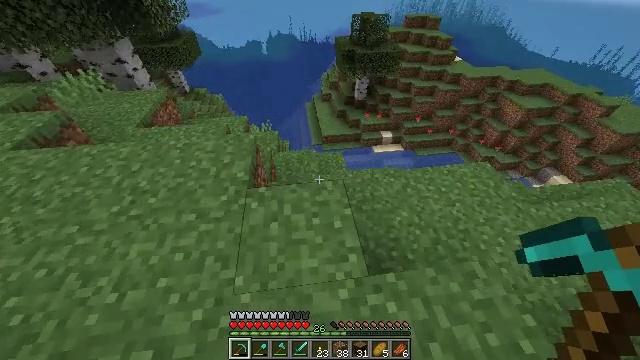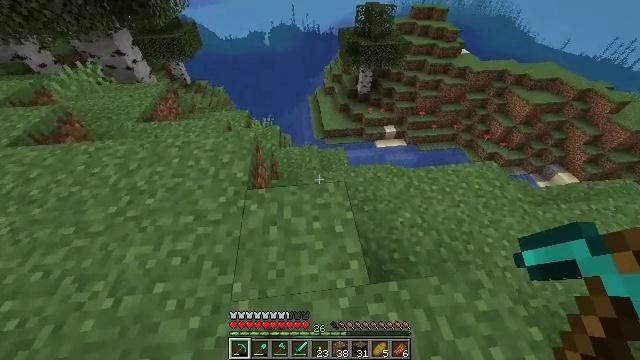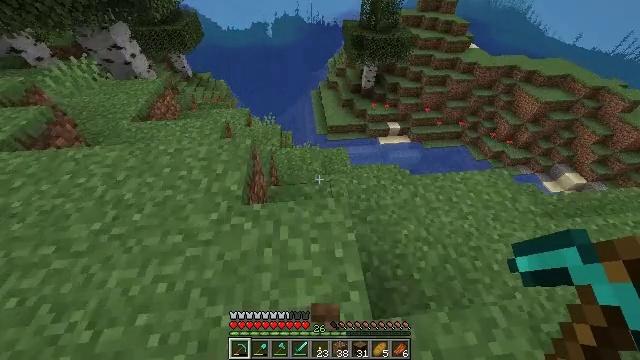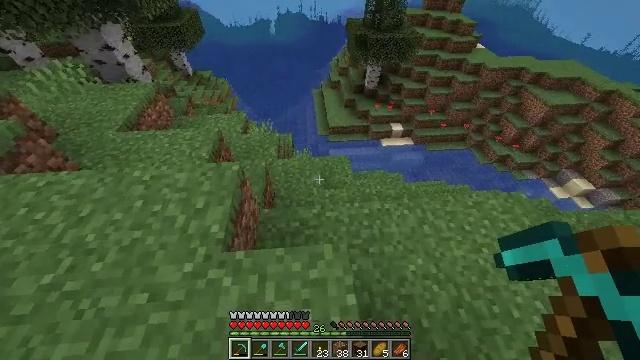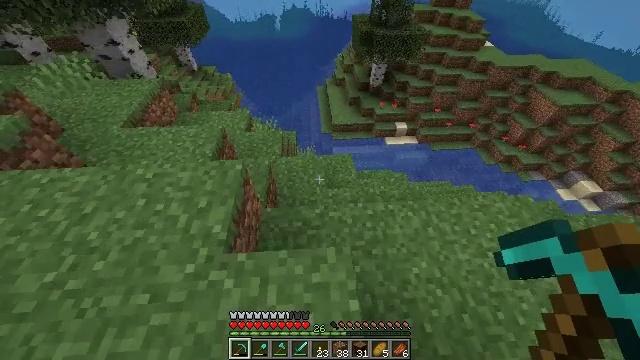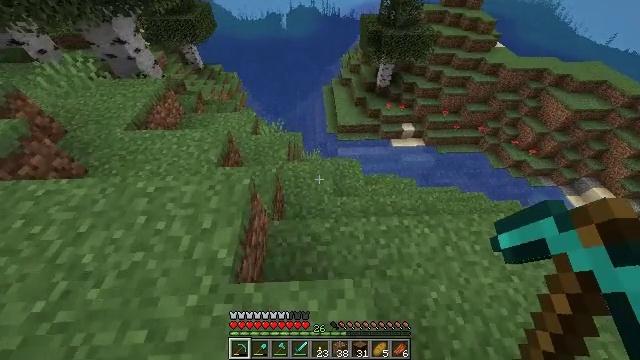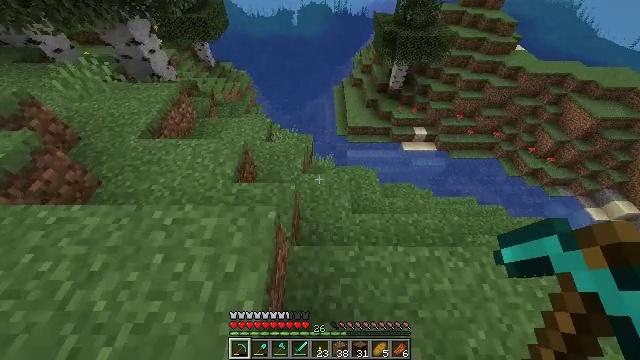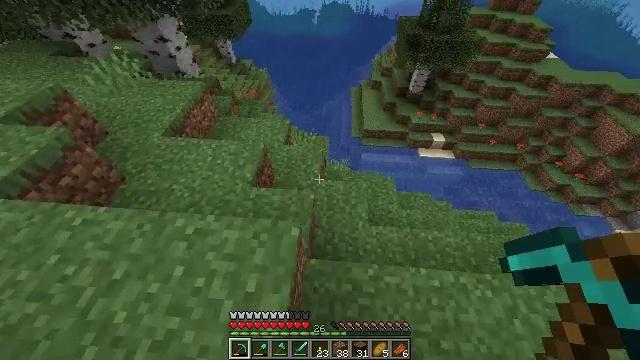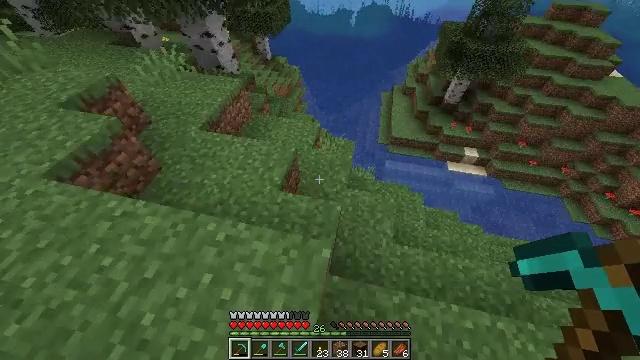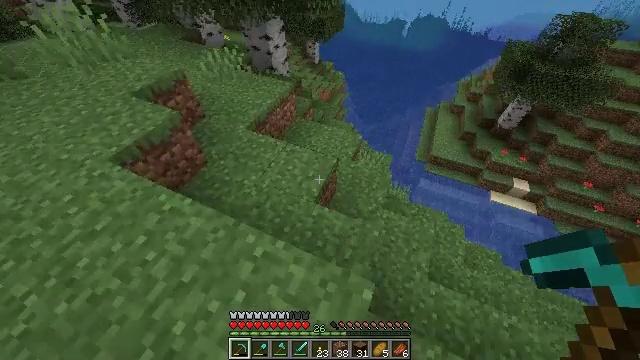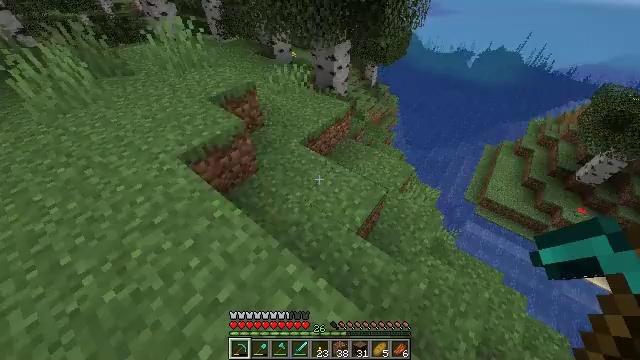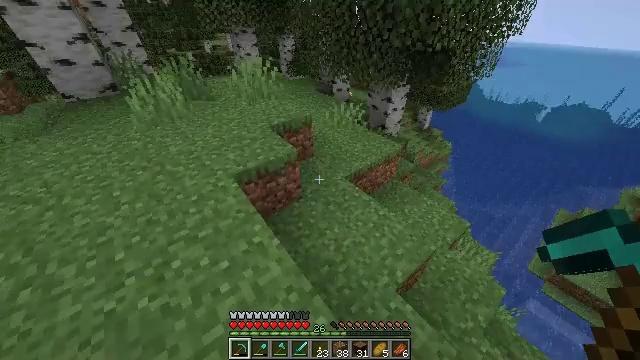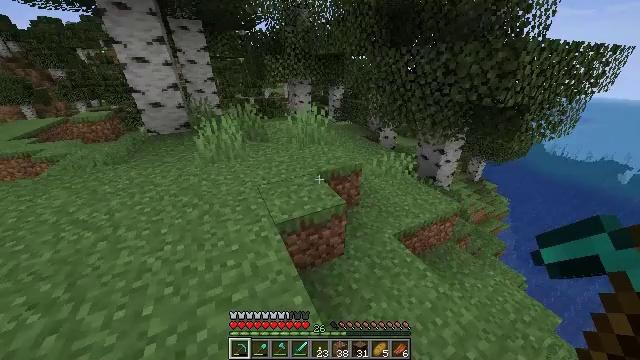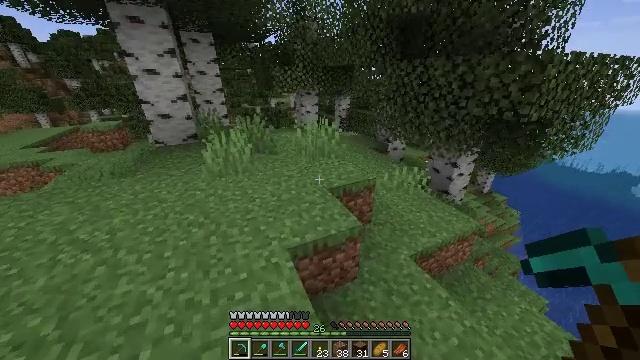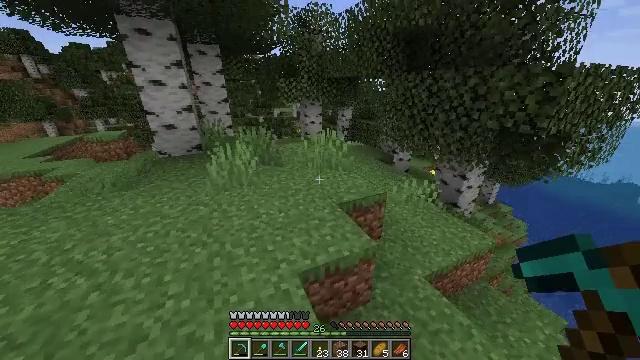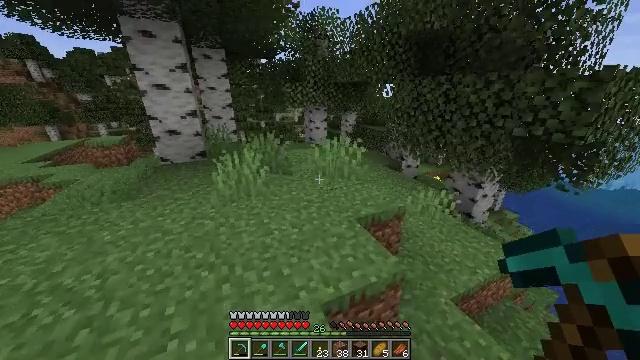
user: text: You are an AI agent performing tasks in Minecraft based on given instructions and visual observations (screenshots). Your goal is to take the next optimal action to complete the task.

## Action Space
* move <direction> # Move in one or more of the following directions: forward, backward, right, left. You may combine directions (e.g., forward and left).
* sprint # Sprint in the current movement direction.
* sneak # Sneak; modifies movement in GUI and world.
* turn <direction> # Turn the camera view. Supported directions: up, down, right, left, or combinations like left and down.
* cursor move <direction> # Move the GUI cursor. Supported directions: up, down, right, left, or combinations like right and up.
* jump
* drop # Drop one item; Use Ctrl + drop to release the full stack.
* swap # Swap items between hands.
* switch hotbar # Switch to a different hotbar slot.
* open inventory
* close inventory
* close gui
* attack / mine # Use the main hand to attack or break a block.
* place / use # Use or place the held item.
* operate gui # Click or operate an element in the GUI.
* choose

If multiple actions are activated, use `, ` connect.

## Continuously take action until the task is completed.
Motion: motion action
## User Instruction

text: Mine the sugar cane near rivers.
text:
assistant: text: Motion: move forward, sprint, turn down
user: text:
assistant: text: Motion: move forward, sprint, turn down
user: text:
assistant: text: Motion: move forward, sprint
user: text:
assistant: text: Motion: move forward and move left, sprint, turn left
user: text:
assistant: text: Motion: move forward and move left, sprint, turn left
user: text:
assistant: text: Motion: move forward and move left, sprint, turn left
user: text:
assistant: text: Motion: move forward and move left, sprint, turn left
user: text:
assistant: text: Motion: move forward and move left, sprint, turn left
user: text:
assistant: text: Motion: move forward and move left, sprint, turn left and up
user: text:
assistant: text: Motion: move forward and move left, sprint, turn left and up
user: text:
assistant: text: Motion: move forward and move left, sprint, turn left and up
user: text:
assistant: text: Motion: move forward and move left, sprint, turn left and up
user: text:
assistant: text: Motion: move forward and move left, sprint, turn left and up
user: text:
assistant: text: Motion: move forward and move left, sprint, turn up
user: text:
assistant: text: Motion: move forward and move left, sprint, turn up
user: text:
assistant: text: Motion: move forward, sprint
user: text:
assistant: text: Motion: move forward, sprint
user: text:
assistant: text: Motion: move forward, sprint
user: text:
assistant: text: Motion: move forward, sprint
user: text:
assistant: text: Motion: move forward, sprint
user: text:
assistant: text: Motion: move forward, sprint, turn up
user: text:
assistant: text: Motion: move forward, sprint, turn up
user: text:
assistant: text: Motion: move forward, sprint
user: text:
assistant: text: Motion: move forward, sprint
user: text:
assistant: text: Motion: move forward, sprint
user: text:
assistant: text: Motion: move forward, sprint
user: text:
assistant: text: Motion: move forward, sprint
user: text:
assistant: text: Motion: move forward, sprint, turn down
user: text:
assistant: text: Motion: move forward, sprint, turn right and down
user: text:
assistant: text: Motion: move forward, sprint, turn right and down